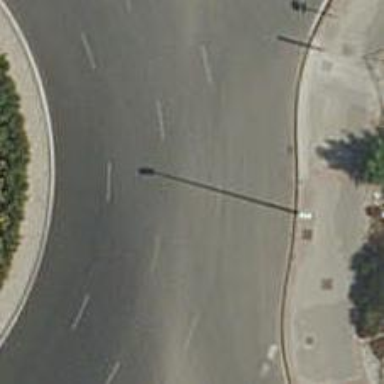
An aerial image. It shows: Residential road with asphalt surface leading up to roundabout.